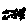
Label: star